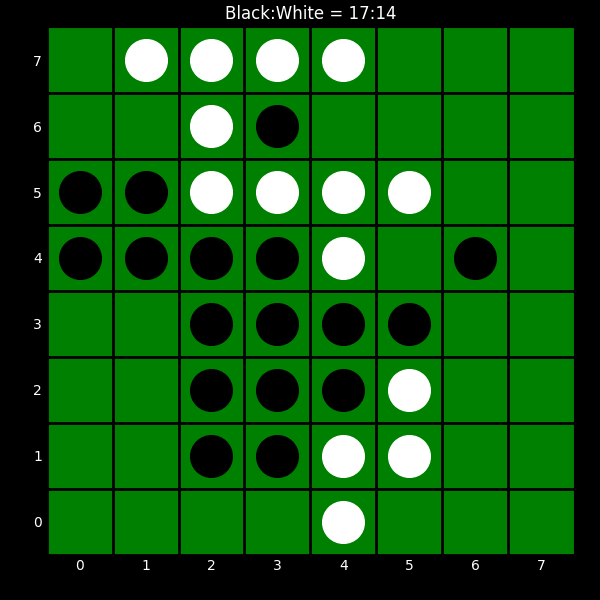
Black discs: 17
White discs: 14